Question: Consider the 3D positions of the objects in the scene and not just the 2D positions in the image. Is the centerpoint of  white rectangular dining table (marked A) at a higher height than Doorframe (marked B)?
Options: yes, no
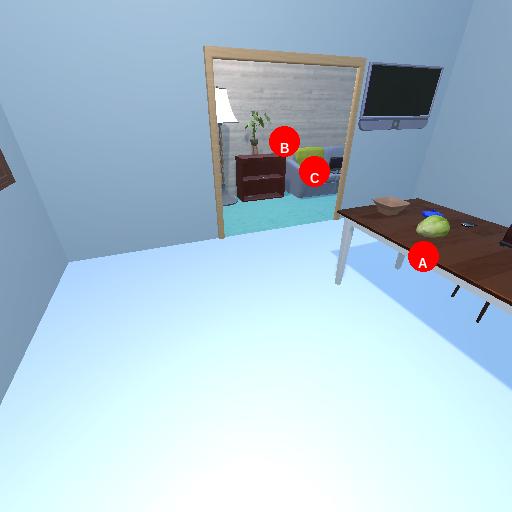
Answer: yes